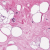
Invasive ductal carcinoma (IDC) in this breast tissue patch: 0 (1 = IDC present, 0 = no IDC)